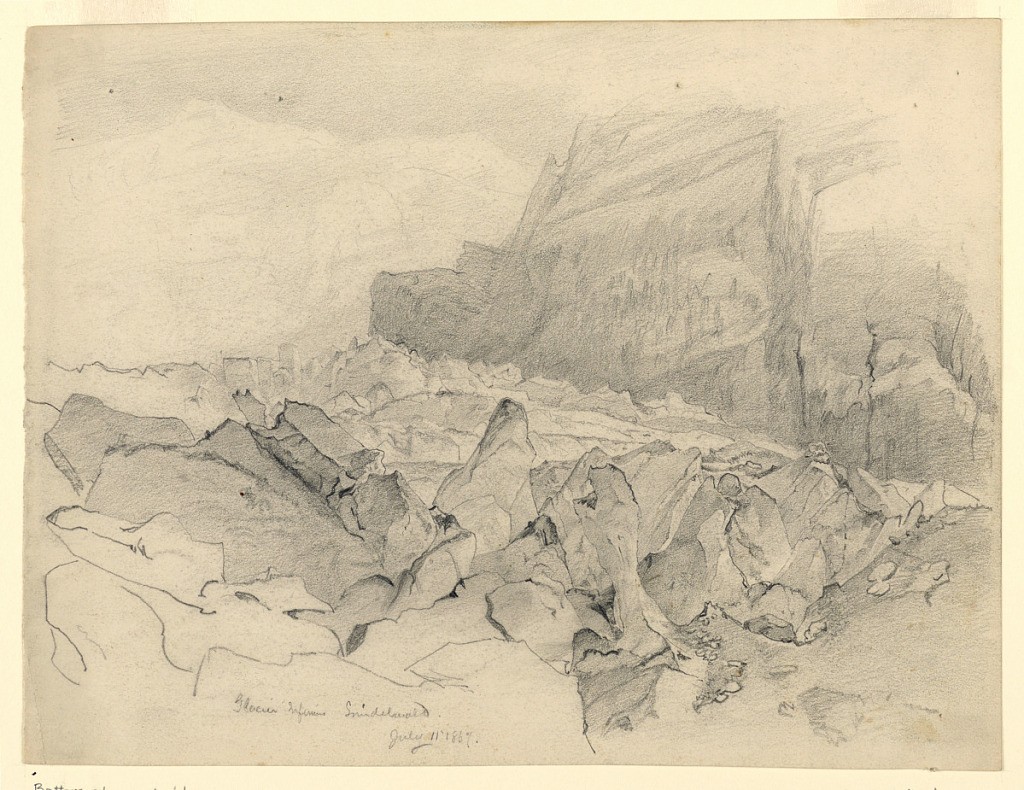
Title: Landscape, Grindelwald, Switzerland
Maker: William Trost Richards, American, 1833–1905
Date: July 11, 1867
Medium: Graphite on paper
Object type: Drawing
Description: Sketch of a glacier with large pieces of ice in the foreground.